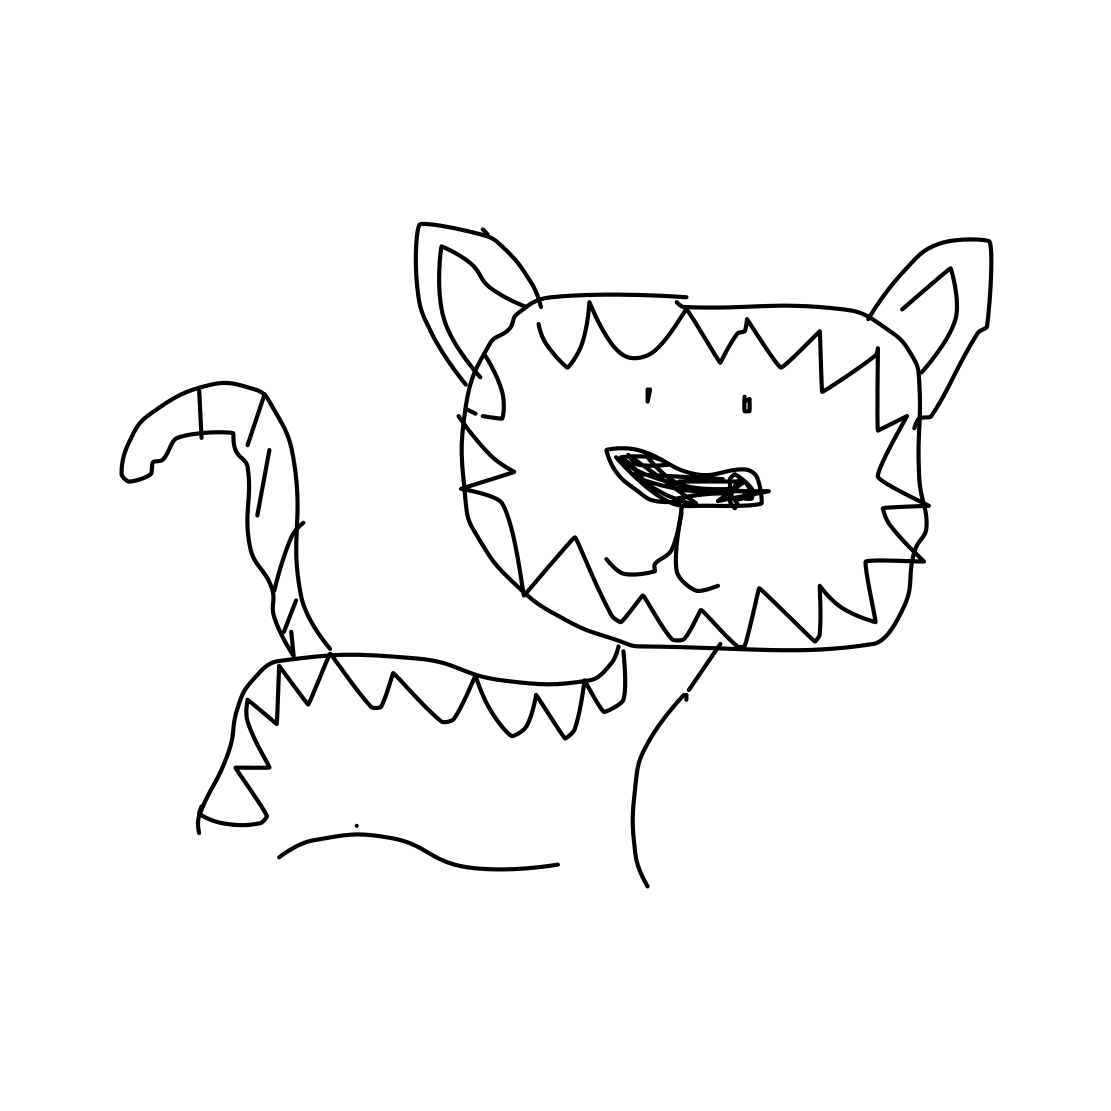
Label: tiger